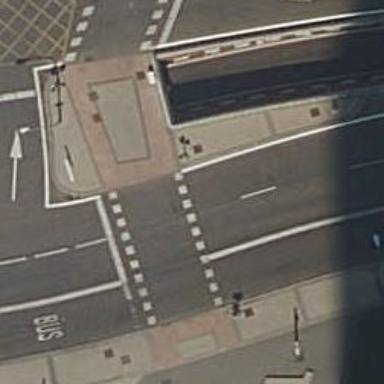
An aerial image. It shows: Road with traffic signals at the crossing.